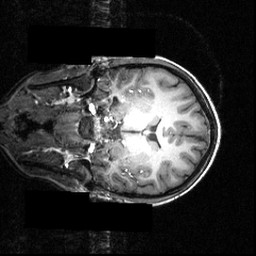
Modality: T1w
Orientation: coronal
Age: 16
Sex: female
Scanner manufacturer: siemens
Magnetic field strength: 3.951 T
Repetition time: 1.5 s
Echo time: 0.00335 s